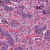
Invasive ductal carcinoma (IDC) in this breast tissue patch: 1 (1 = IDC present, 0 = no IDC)